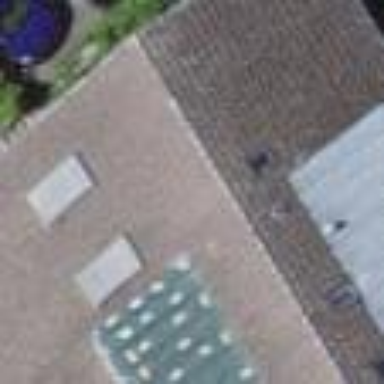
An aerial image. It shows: Residential building with gabled roof.